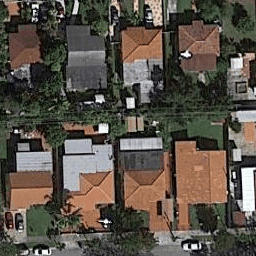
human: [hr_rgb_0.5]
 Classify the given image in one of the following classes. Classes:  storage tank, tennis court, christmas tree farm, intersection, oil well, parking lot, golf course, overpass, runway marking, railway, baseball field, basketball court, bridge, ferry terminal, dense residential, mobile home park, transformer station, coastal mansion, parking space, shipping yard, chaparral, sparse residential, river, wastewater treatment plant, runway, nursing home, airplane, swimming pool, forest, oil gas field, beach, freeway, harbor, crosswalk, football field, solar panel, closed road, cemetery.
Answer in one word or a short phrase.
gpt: dense residential